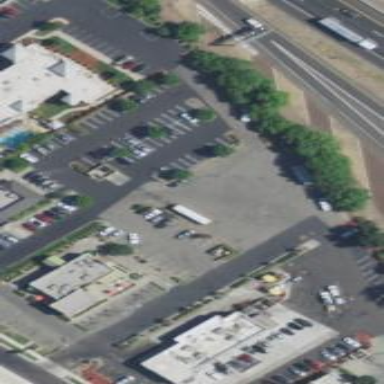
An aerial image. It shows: Surface parking lot with asphalt. It is park and ride facility.